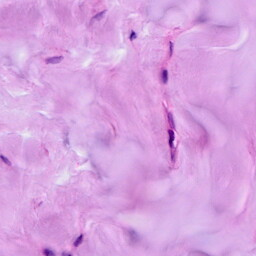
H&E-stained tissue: Breast